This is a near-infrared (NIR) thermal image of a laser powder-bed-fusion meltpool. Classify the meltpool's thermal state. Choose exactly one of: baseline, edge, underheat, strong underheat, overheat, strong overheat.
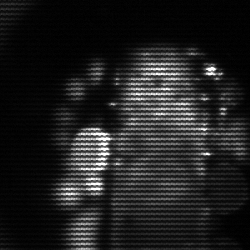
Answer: strong underheat